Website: apple
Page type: billing-address
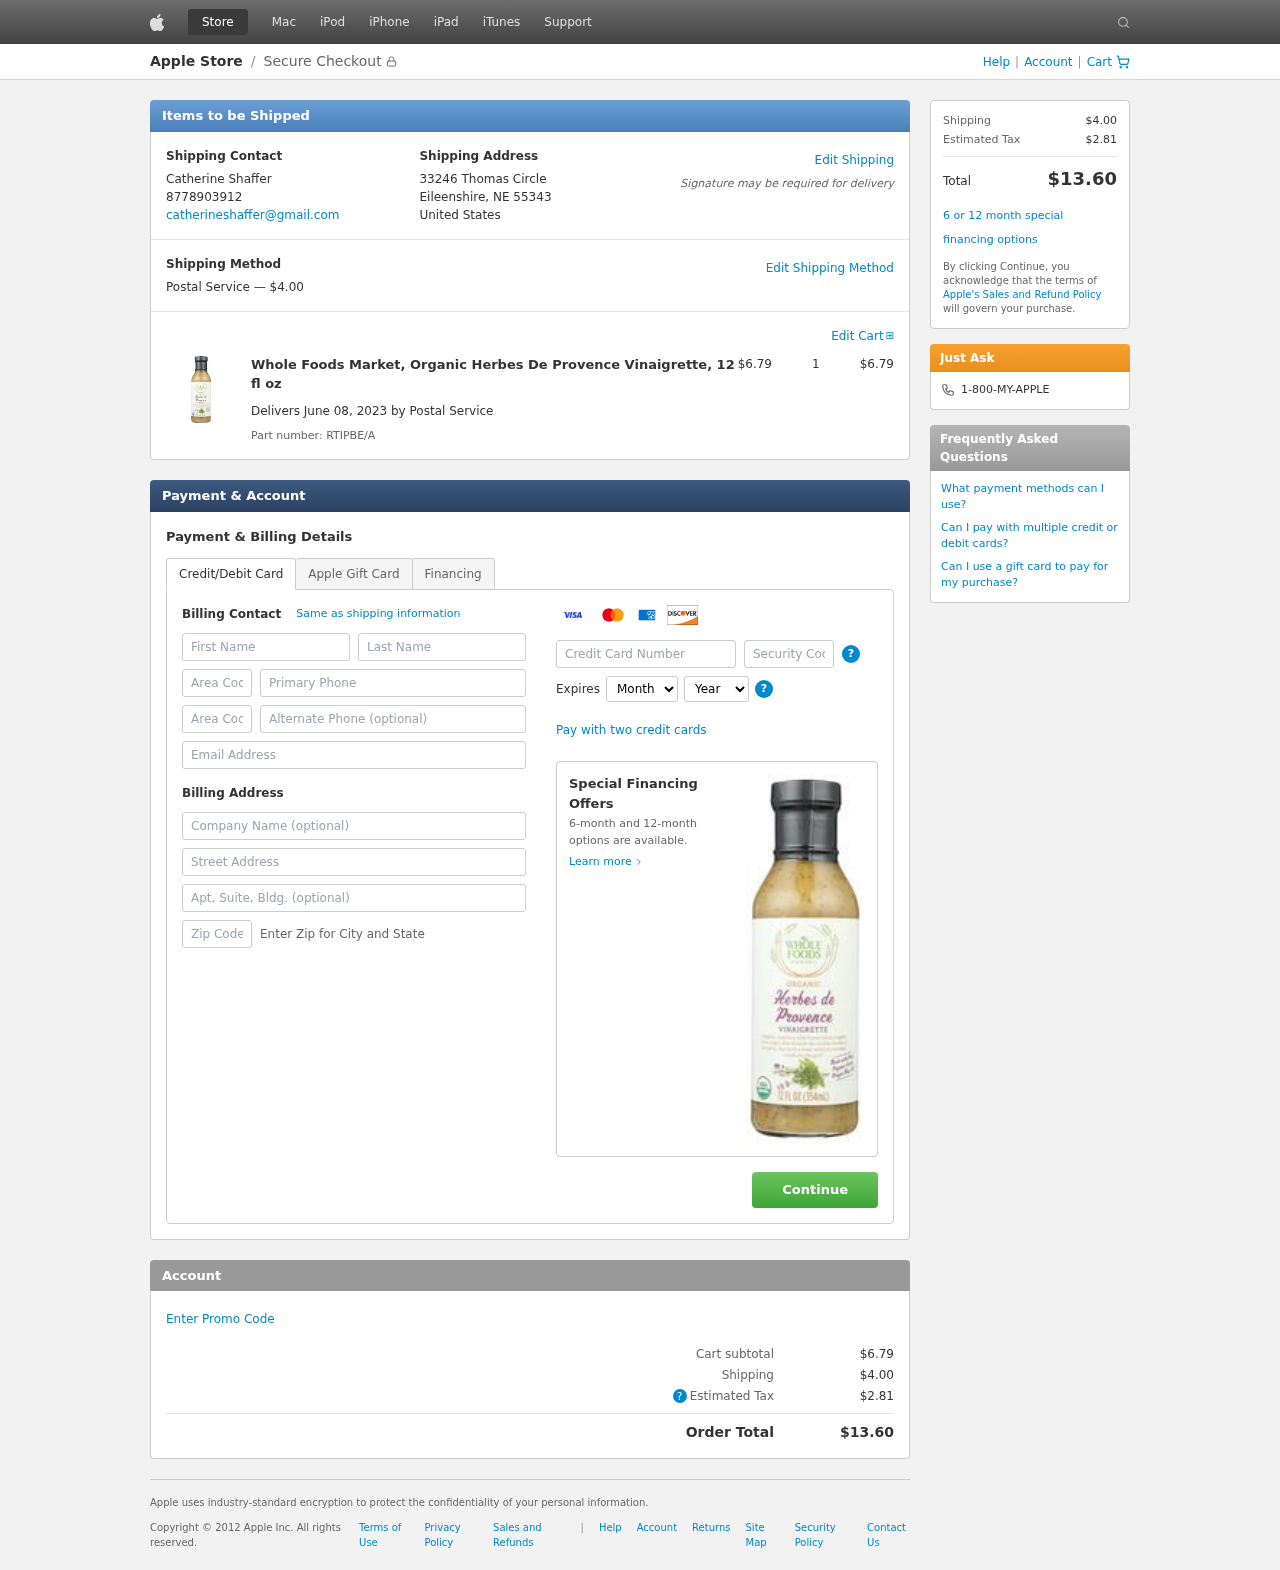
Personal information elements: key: PII_CARD_CVV
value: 740
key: PII_CARD_EXPIRY_MONTH
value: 12
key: PII_CARD_EXPIRY_YEAR
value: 26
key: PII_CARD_NUMBER
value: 2270 6461 3869 1653
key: PII_CITY_STATE_ZIP
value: Eileenshire, NE 55343
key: PII_COMPANY
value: Good, Brown and Diaz
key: PII_COUNTRY
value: United States
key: PII_EMAIL
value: catherineshaffer@gmail.com
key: PII_FIRSTNAME
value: Catherine
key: PII_FULLNAME
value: Catherine Shaffer
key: PII_LASTNAME
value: Shaffer
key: PII_PHONE
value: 8778903912
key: PII_PHONE_ALT
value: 7753649381
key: PII_PHONE_ALT_AREA
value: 775
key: PII_PHONE_AREA
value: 877
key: PII_POSTCODE2
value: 46143
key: PII_STREET
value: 33246 Thomas Circle
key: PII_STREET2
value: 76672 Anthony Divide Suite 649
Product elements: key: PRODUCT1_NAME
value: Whole Foods Market, Organic Herbes De Provence Vinaigrette, 12 fl oz
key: PRODUCT1_PRICE
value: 6.79
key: PRODUCT1_QUANTITY
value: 1
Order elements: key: ORDER_SHIPPING_COST
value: $4.00
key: ORDER_SUBTOTAL
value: $6.79
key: ORDER_DELIVERY_DATE
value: June 08, 2023
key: ORDER_PART_NUMBER
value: RTIPBE/A
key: ORDER_TAX
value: $2.81
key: ORDER_TOTAL
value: $13.60